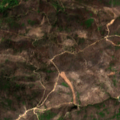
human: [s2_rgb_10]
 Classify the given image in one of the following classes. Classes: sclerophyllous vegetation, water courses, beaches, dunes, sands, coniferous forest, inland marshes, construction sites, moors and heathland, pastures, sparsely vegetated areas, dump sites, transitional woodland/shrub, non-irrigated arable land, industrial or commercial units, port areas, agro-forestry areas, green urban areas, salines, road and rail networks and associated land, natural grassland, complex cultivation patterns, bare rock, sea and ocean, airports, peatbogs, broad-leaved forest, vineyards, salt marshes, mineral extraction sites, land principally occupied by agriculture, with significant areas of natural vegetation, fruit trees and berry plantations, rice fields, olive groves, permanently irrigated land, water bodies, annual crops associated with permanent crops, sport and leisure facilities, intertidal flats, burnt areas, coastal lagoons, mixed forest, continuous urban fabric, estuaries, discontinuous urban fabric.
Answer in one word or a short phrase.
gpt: land principally occupied by agriculture, with significant areas of natural vegetation, broad-leaved forest, coniferous forest, transitional woodland/shrub